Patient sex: M
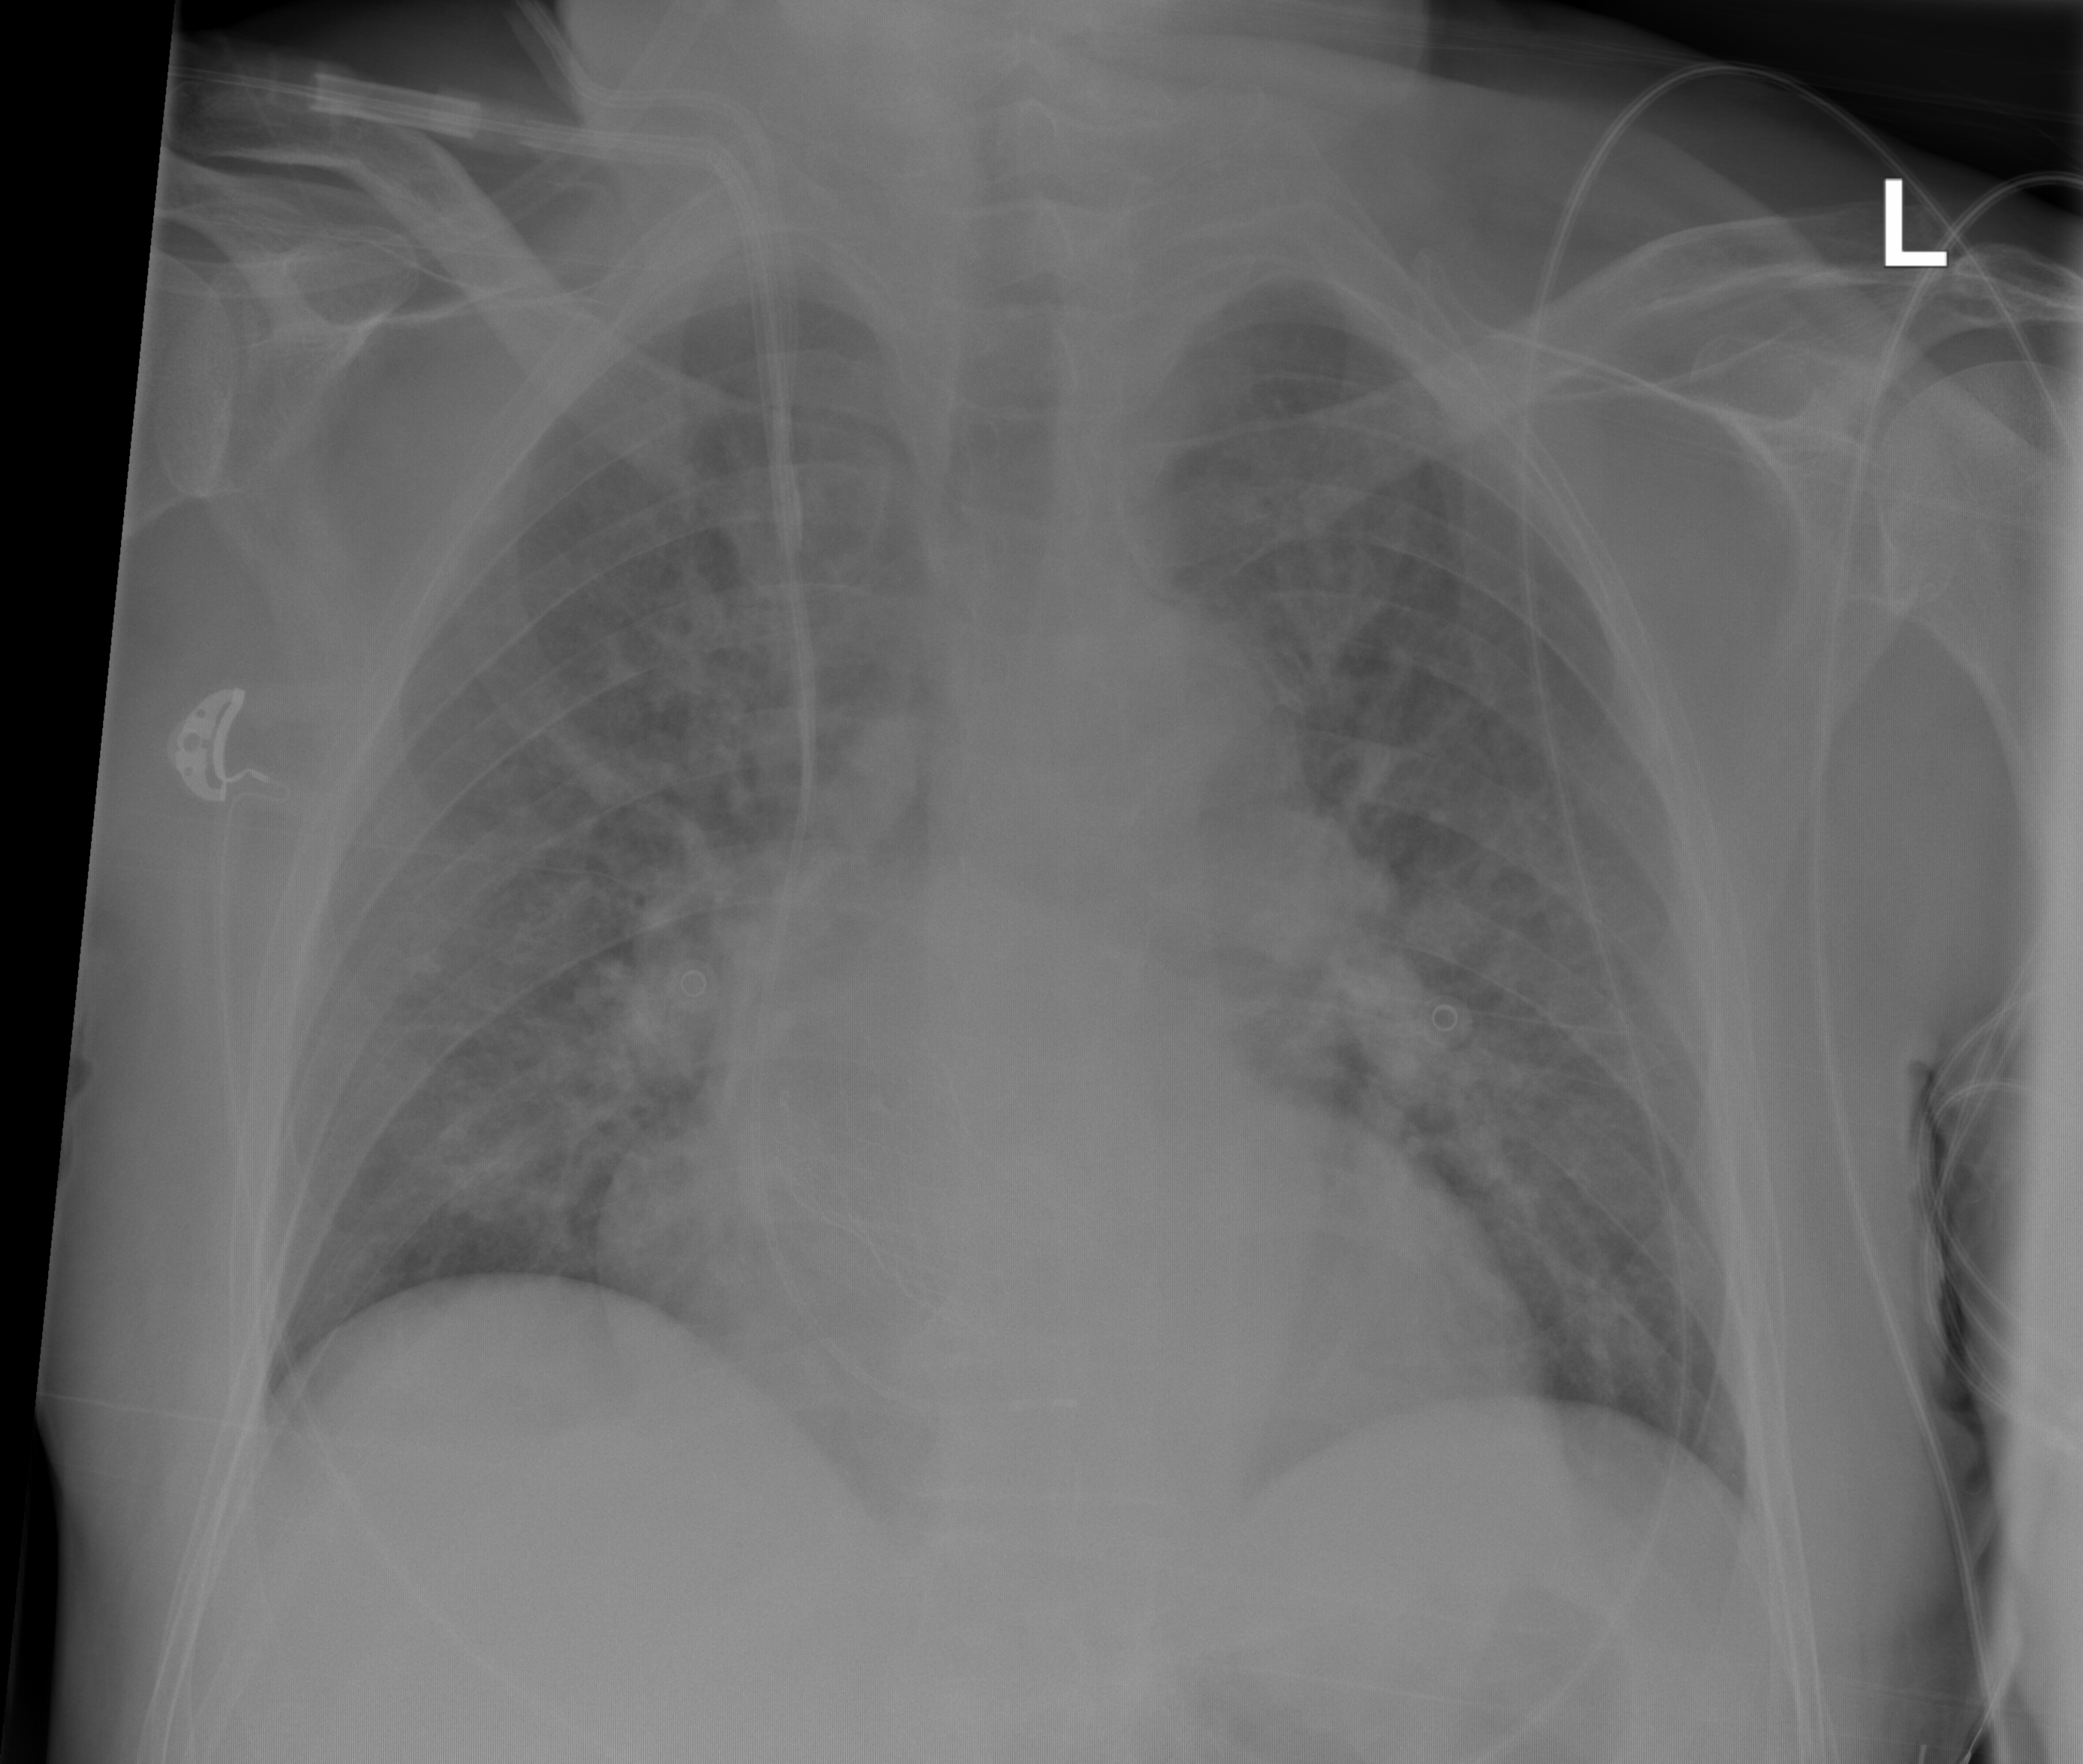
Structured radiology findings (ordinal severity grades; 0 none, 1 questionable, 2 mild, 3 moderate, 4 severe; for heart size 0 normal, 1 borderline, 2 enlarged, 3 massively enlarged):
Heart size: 2
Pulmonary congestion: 3
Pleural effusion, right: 0
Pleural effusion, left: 0
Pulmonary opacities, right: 0
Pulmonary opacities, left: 0
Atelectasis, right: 0
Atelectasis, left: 0